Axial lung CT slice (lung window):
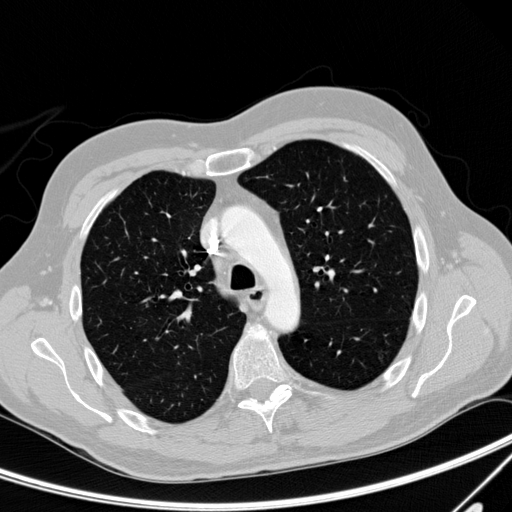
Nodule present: no